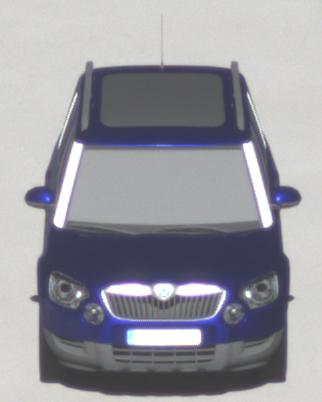
Make: Skoda
Model: Yeti 1.2 TSI
Detailed model: Yeti
Model produced from: 2009/11
Model produced until: 2011/10
Doors: 5
Color: blue
Road condition: wet road
Daytime: morning or afternoon
Contrast: high contrast